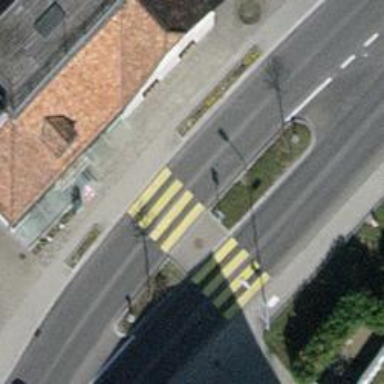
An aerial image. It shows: Footway with zebra crossing.